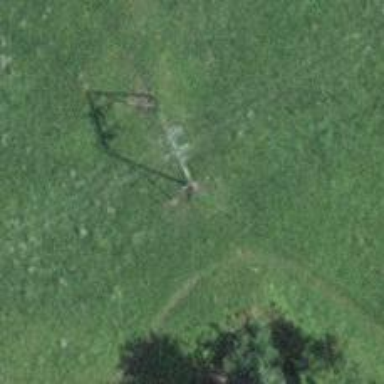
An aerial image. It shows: Pylon for aerialway.